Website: apple
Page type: account-selection
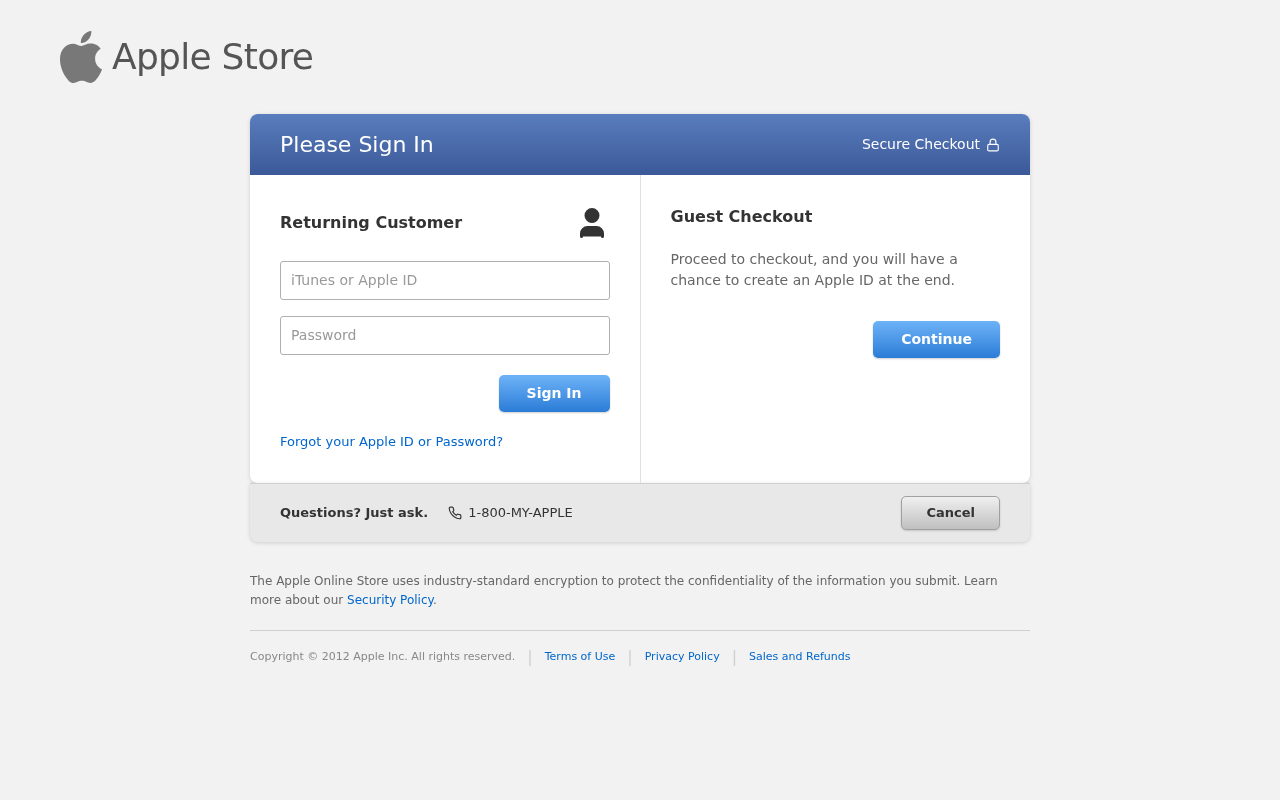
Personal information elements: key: PII_LOGIN_USERNAME
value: jason.lawrence